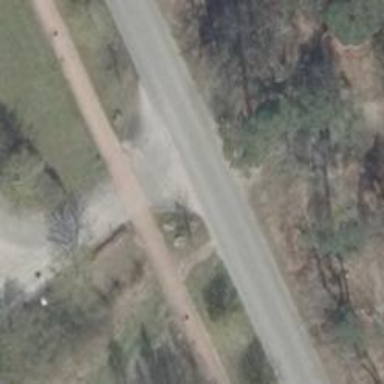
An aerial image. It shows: Unclassified road with asphalt surface.